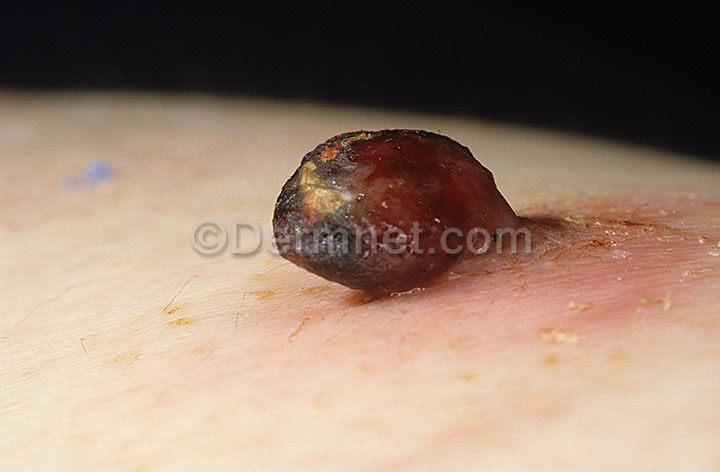
Disease: Vascular Tumors